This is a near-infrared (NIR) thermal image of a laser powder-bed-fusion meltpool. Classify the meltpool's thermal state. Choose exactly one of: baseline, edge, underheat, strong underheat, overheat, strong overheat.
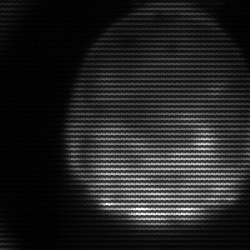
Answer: edge